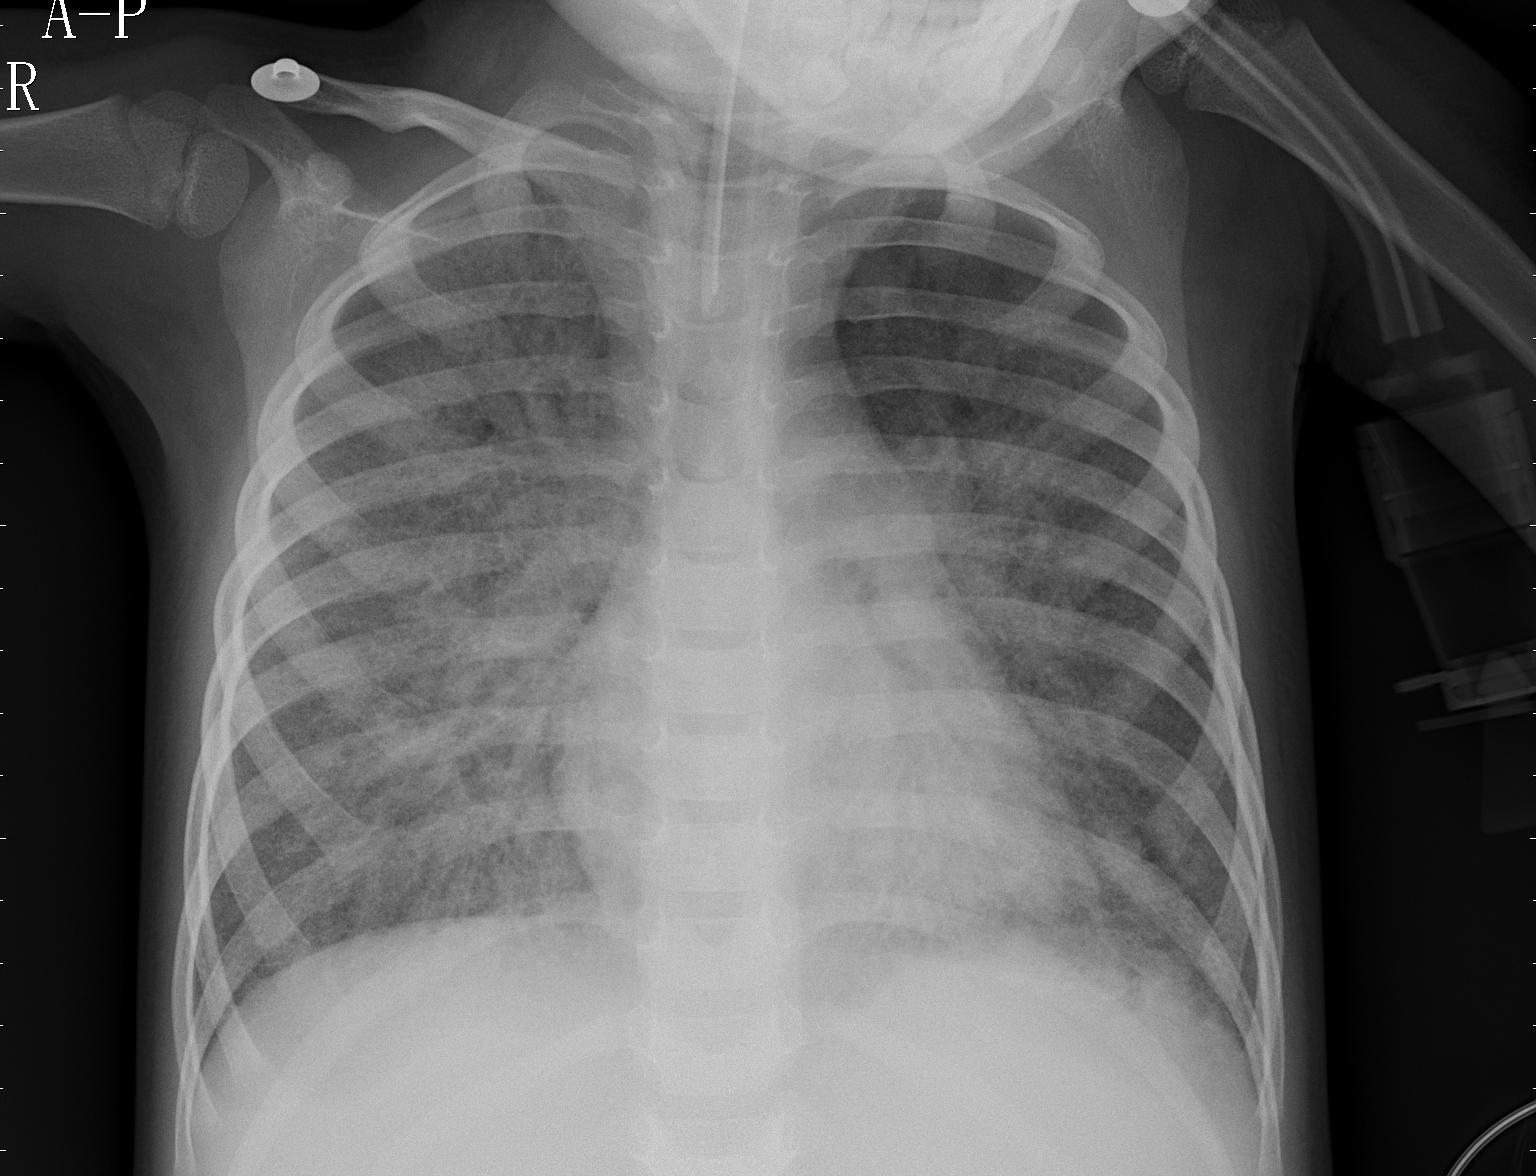
Diagnosis: PNEUMONIA